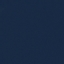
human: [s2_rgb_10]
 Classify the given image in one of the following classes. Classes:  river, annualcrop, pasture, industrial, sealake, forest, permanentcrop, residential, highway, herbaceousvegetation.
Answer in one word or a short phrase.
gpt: SeaLake